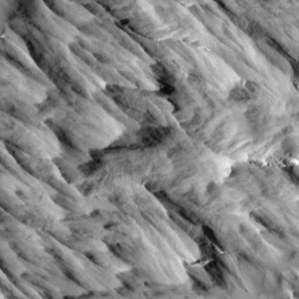
Label: non_frost